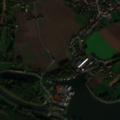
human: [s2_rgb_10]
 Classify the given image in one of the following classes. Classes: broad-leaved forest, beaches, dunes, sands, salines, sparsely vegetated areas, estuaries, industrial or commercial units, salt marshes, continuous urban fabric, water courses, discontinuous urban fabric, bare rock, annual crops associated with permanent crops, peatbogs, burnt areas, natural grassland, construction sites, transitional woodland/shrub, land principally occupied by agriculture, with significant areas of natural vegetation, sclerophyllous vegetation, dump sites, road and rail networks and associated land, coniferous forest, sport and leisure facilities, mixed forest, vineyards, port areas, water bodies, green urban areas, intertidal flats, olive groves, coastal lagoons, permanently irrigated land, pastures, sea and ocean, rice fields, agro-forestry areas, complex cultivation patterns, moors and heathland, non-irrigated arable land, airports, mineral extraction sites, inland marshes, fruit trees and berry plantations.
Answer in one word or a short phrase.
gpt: discontinuous urban fabric, non-irrigated arable land, land principally occupied by agriculture, with significant areas of natural vegetation, broad-leaved forest, water bodies